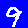
Digit: 9